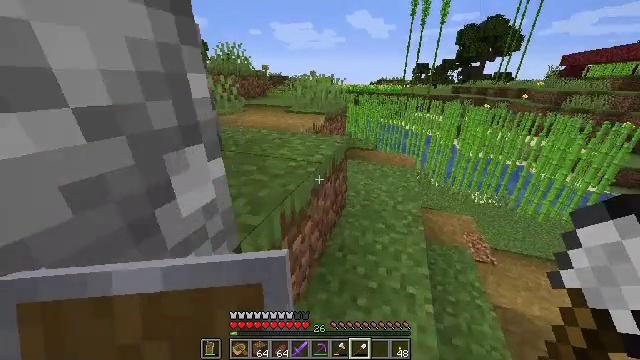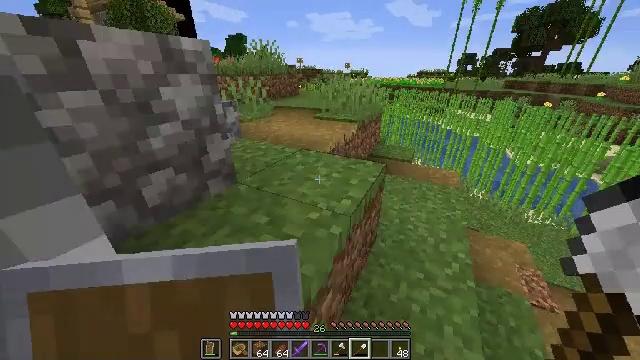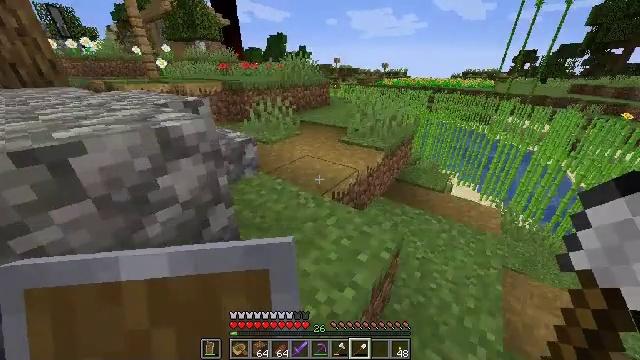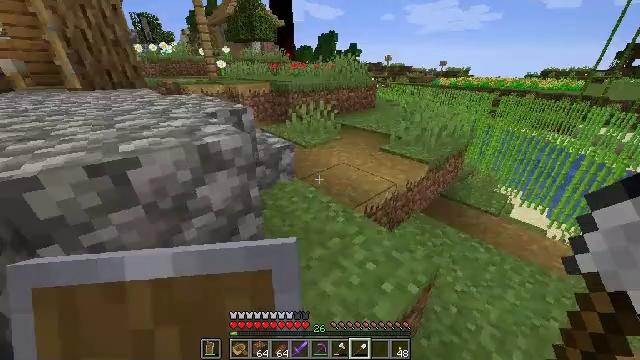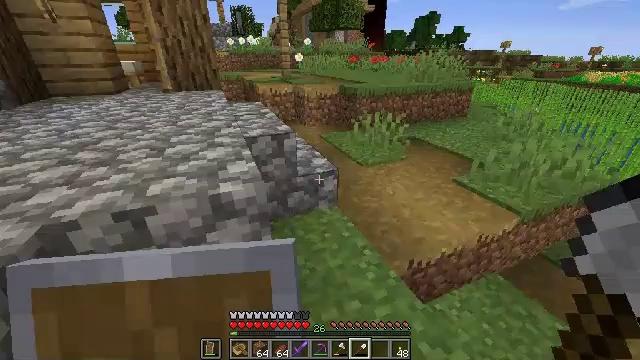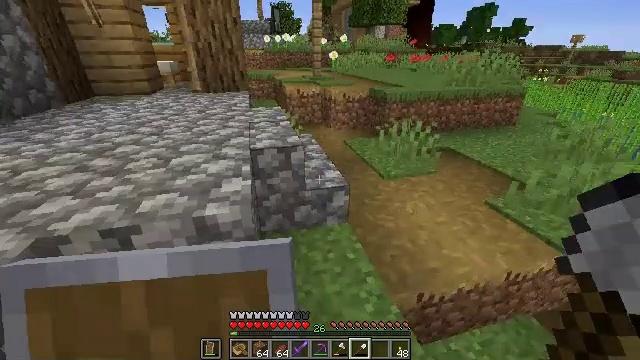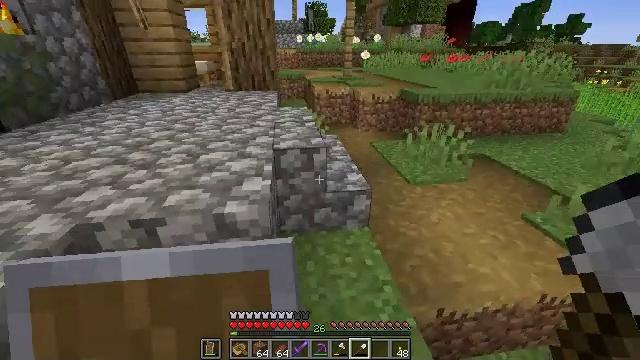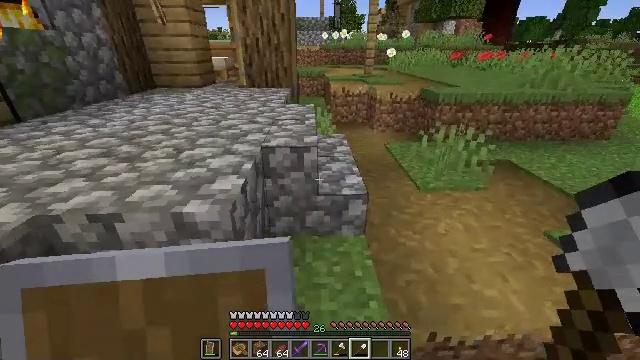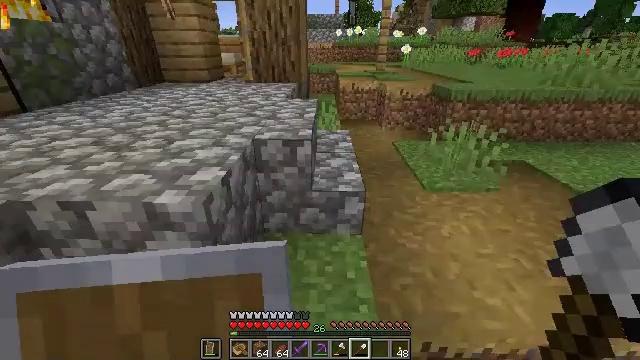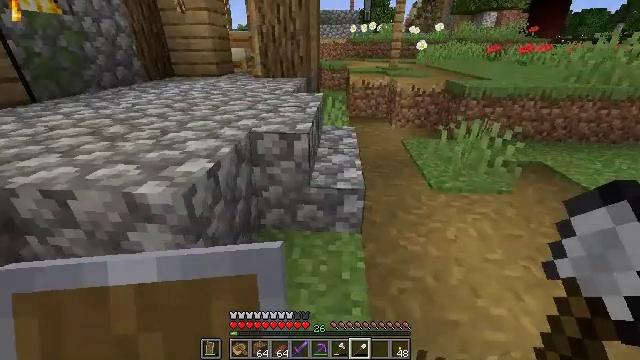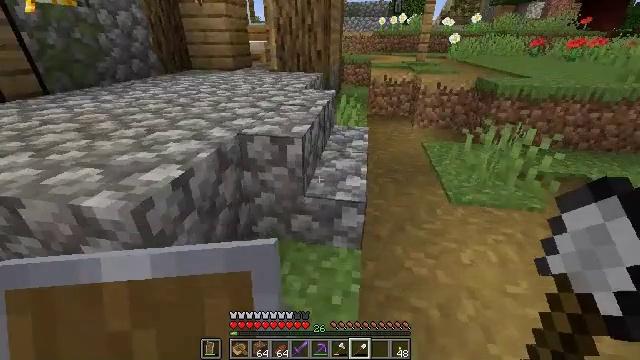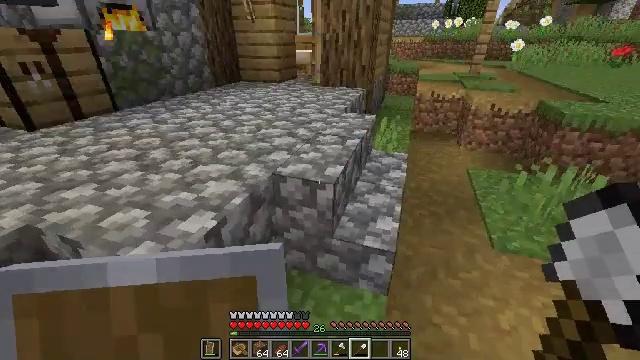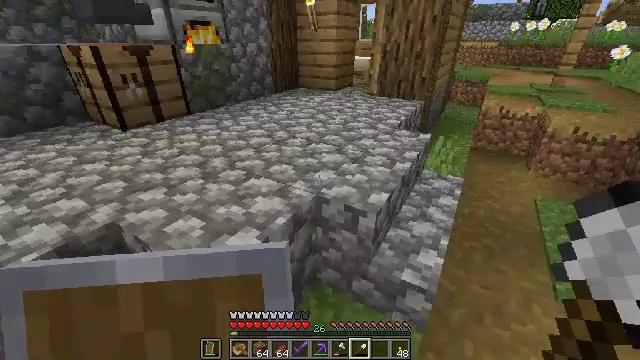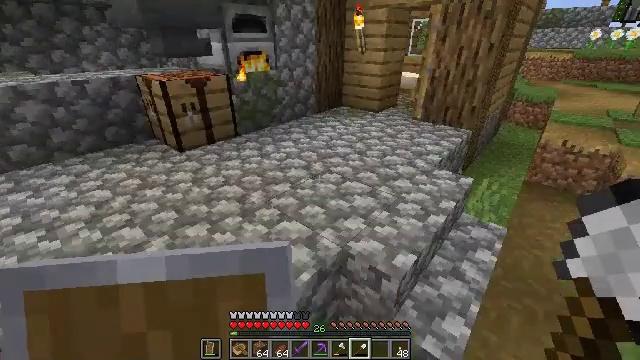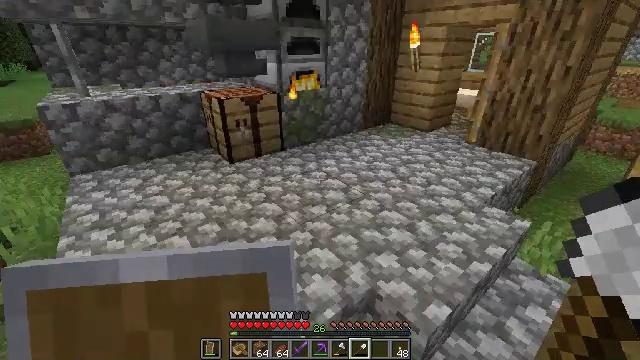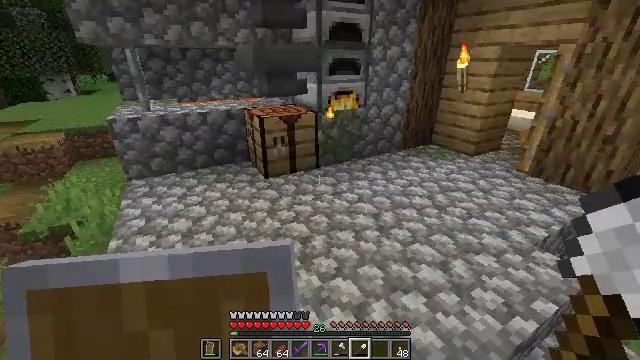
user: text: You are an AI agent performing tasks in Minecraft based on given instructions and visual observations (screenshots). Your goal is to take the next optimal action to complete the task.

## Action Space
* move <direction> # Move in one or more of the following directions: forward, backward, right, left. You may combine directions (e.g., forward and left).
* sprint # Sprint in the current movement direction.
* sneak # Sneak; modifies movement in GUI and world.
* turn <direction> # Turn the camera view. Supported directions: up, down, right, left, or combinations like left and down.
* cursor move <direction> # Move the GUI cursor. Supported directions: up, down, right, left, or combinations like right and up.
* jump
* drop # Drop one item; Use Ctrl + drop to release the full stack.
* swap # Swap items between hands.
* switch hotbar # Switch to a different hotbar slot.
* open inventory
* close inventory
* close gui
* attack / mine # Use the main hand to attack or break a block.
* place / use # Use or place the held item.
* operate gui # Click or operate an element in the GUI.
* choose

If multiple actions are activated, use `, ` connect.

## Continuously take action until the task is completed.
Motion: motion action
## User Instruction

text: Smelt netherrack in a furnace to obtain a nether brick.
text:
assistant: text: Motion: move forward, turn left and down, jump
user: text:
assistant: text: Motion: move forward, turn left, jump
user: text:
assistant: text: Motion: move forward, turn left, jump
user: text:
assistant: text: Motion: move forward, turn left, jump
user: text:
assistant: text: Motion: move forward, turn left
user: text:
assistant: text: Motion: move forward, turn left
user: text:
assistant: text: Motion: move forward, turn left
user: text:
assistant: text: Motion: move forward, turn left
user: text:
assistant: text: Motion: move forward, turn left
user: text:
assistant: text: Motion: move forward, turn left and down
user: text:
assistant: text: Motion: move forward, turn left, jump
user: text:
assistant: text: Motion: move forward, turn left, jump
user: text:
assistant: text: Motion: move forward, turn left, jump
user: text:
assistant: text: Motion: move forward, turn left and up, jump
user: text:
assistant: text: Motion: move forward, turn left and up
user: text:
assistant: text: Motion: move forward, turn left and up
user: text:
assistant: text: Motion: move forward, turn left
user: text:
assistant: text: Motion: move forward, turn left and up
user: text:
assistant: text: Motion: move forward, turn left and up
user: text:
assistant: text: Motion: move forward, turn left and up
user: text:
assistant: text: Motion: move forward
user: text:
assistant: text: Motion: move forward
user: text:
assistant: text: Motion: move forward, turn right and up
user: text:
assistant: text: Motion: move forward, turn right and up, jump
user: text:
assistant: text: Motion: move forward, turn right and up, jump
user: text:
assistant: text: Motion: move forward, turn right and up, jump
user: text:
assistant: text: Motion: move forward, turn up, jump
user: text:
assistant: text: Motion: move forward
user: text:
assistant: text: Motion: move forward
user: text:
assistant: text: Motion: move forward